Question: i have an array which will be listed in html with '*ngFor', this array will have some values i need to calculate the the value listed in html, i should not use .ts file, And i need the total value to be displayed in another row
'''
<ion-grid>
<ion-row *ngFor="let item of dailyDays">
<ion-col>{{item.price}}</ion-col>
</ion-row>
</ion-grid>
<ion-row> total should be here </ion-row>
dailyDays = [];
this.dailyDays.push({ day: element,
month: this.currentDate.getMonth(),
year: this.currentDate.getFullYear(),
price: data.price,
brand: data.selectedBrand,
howManyDay: data.selectedDay,
check: "true",
quantity: data.selectedQuantity
});
'''
this price will get varied on page load, so i should use only .html file to get total price value
'''
final(){
console.log("this will have an array of objects", this.dailyDays);
var array = this.dailyDays;
var total= 0;
for (var i = 0; i < array.length; i++) {
var element = array[i];
console.log(element.price);
// how to add each price and get a total
total += element.price;
console.log(total);
}
}
'''
The problem i get is
[
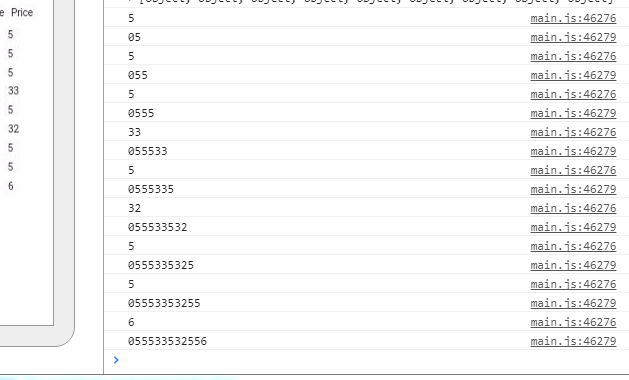
Answer: Under several discussion and confusion i got an answer, since making calculation in .html is a worst approach i worked with .ts file
'''
final(){
console.log("this will have an array of objects", this.dailyDays);
var array = this.dailyDays;
for (var i = 0; i < array.length; i++) {
var element = array[i];
console.log(element.price);
// how to add each price and get a total
this.total += parseFloat(element.price);
}
console.log(this.total);
}
'''